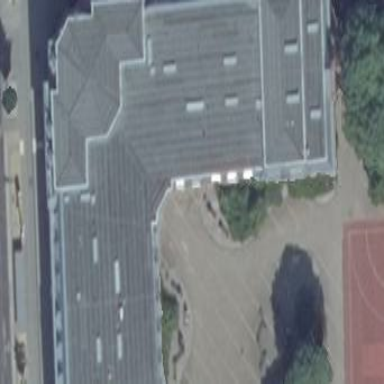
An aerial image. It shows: School building with grey slate roof in saltbox shape.